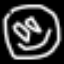
Label: frog